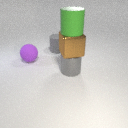
large gray rubber cylinder to the left of large gray metal cylinder